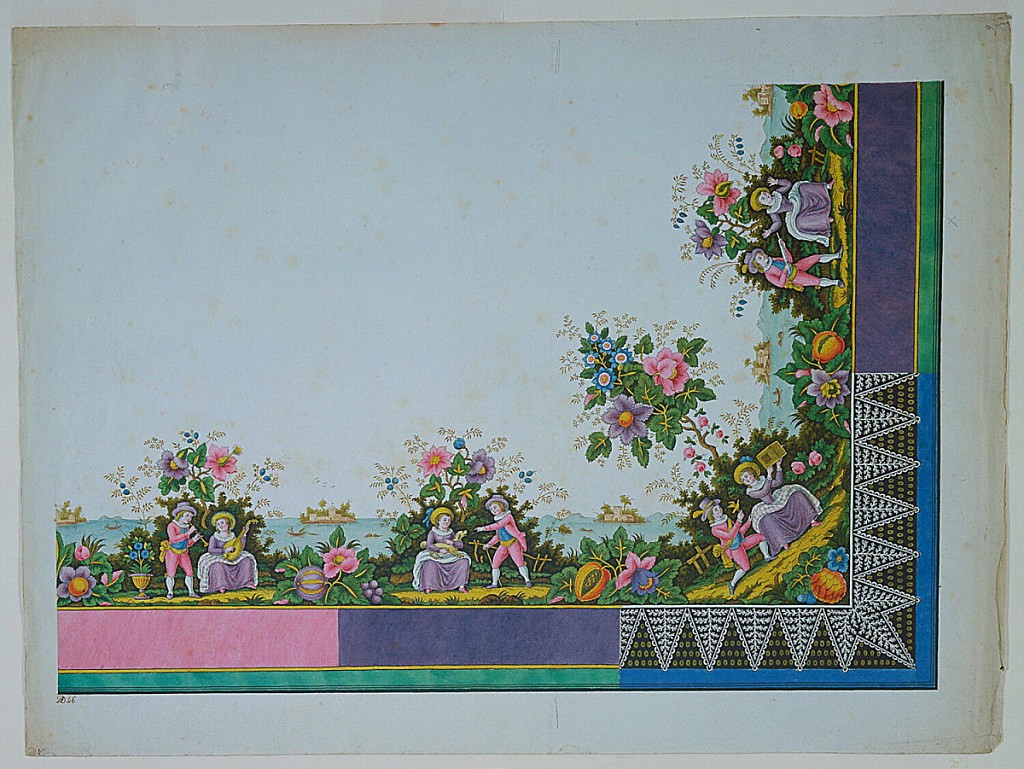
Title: Design for Textile
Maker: Louis-Albert DuBois, Swiss, 1752–1818
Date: ca. 1801
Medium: Brush and gouache, graphite on white laid paper
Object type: Drawing
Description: Shows a corner of a repeating design border. From left to right, a couple plays music, man in pink and woman in purple, sitting before a bush with colorful flowers; in the background, a body of water with some boats and an island with a castle in the distance; next, the couple plays with a dog; in the corner, the man offers the woman a flower, while she holds a box; lastly, the man holds a scroll and points it at the woman as she raises her hands. The border consists of areas of color, pink and purple and black with white zigzagging patterns.